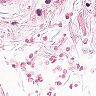
Metastatic tissue present: no